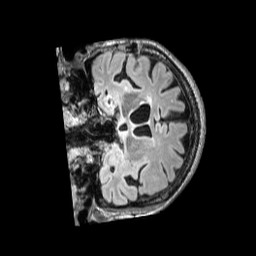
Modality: FLAIR
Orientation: coronal
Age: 75
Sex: female
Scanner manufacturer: siemens
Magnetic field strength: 3 T
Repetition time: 5 s
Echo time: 0.387 s